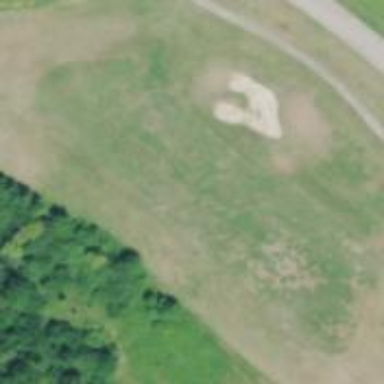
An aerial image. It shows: Golf hole.